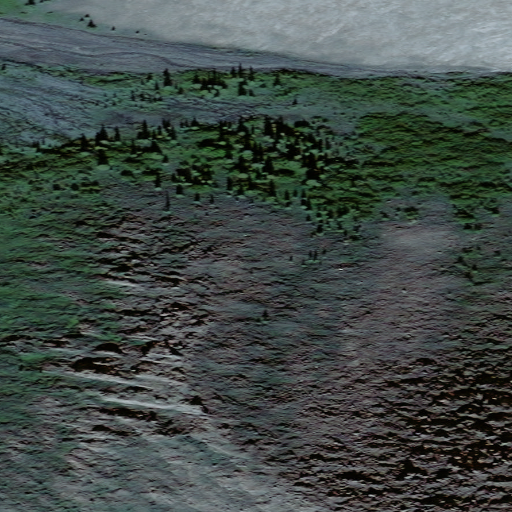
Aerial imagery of mountain in Alaska named Aurora Mountain containing only unknown